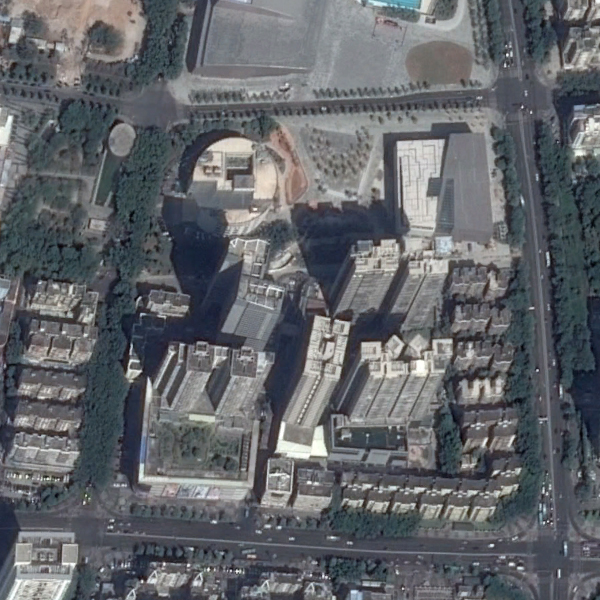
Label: Commercial